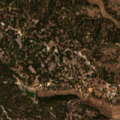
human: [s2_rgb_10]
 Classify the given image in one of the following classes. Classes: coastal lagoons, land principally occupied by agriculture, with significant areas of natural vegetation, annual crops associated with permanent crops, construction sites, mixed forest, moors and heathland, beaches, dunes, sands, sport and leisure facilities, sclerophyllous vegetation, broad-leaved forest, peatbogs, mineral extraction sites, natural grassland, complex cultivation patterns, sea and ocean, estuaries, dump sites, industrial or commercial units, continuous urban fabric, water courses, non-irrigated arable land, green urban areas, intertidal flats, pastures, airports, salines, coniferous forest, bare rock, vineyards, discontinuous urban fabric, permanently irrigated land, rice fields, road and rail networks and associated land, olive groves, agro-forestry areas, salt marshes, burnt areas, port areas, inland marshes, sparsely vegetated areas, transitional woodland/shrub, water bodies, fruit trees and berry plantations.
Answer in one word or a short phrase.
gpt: non-irrigated arable land, pastures, agro-forestry areas, broad-leaved forest